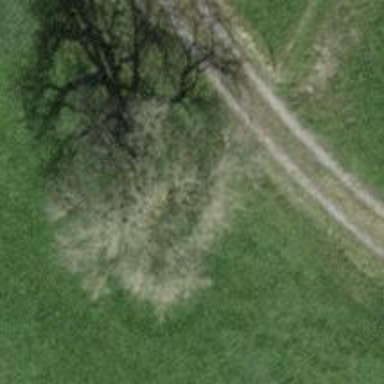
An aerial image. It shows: Beautiful tree in nature.